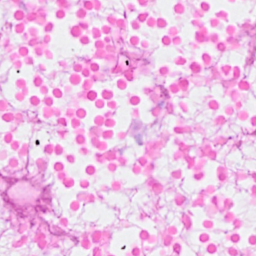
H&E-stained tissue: Breast